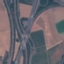
Land use / land cover: Highway